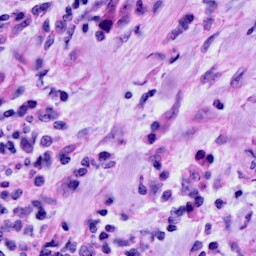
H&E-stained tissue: Cervix